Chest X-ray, PA view. Patient: 30 years old, sex M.
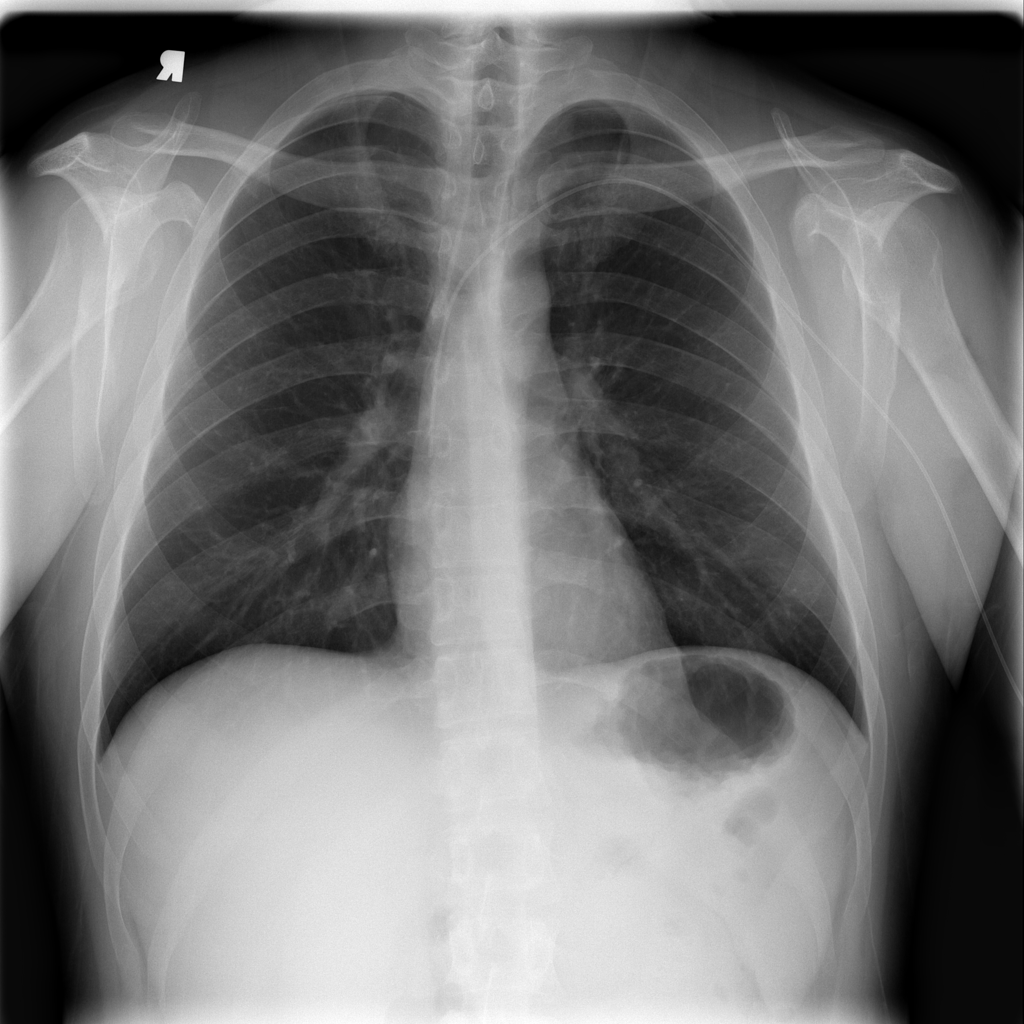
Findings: No Finding